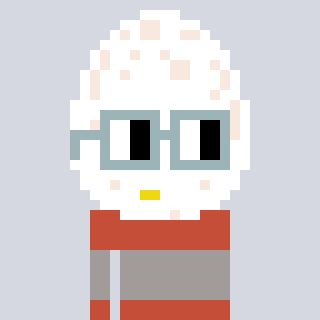
a pixel art character with square dark gray glasses, a egg-shaped head and a rust-colored body on a cool background